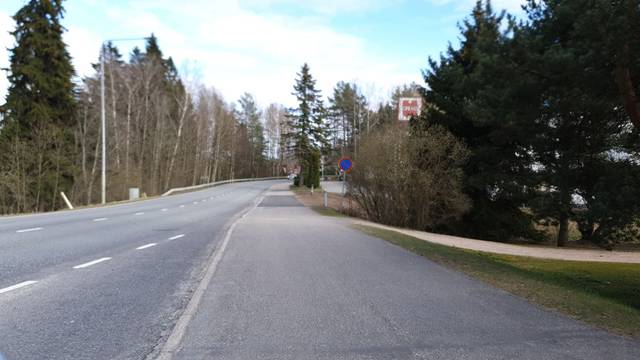
Region: Finland
Coordinates: 60.293, 24.864